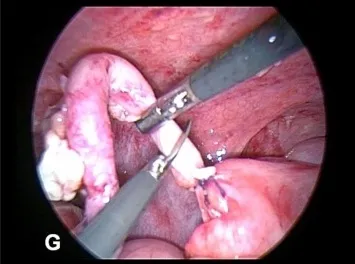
Gall bladder.
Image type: endoscopy (arthroscopy)